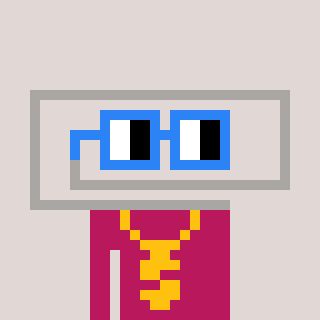
a pixel art character with square blue glasses, a paperclip-shaped head and a darkpink-colored body on a warm background